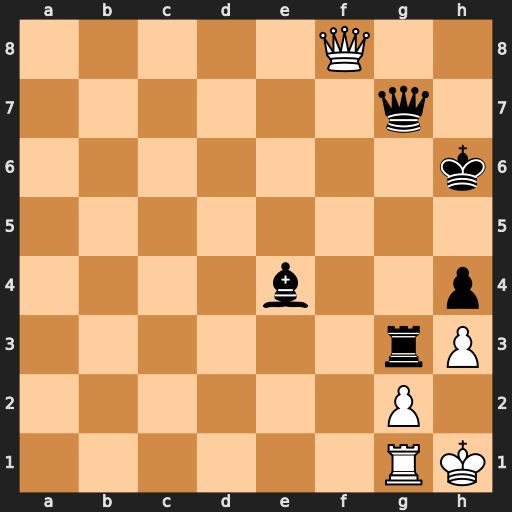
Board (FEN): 5Q2/6q1/7k/8/4b2p/6rP/6P1/6RK
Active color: w
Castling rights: -
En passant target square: -
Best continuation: Qf4+ Qg5 Qxe4